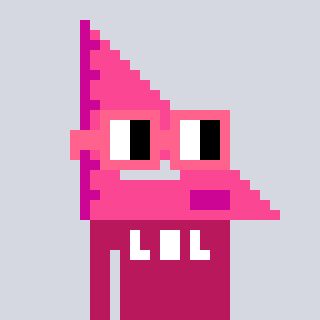
a pixel art character with square pink glasses, a squadron ruler-shaped head and a darkpink-colored body on a cool background